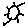
Label: sun